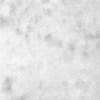
Label: no_change